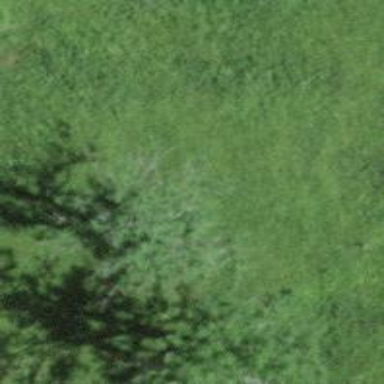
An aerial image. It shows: Single tag "natural: tree."